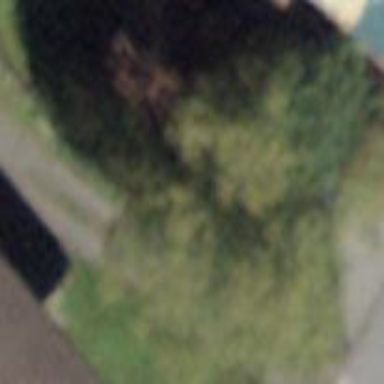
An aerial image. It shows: Shed.